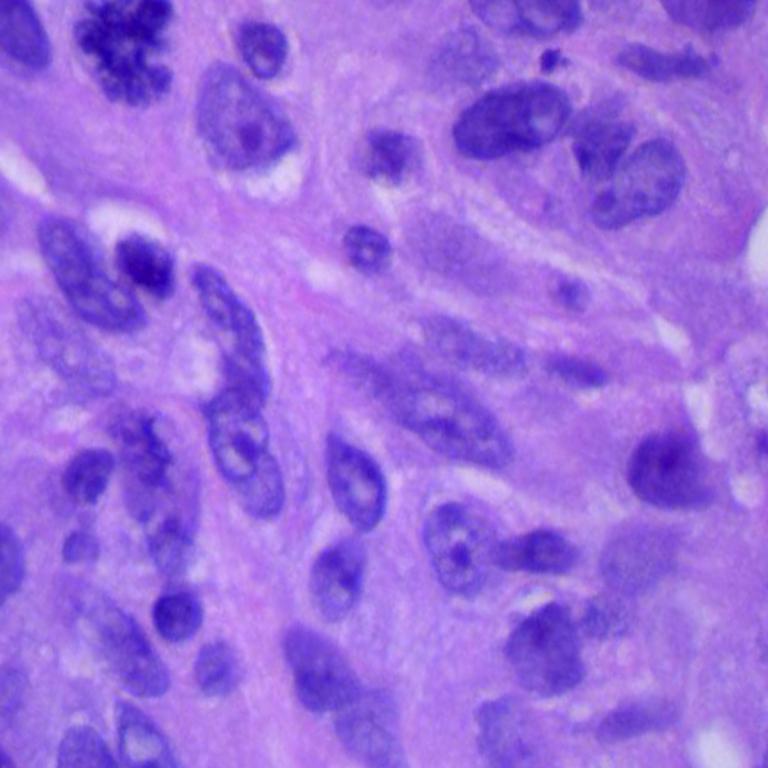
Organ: lung
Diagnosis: squamous carcinomas